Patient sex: F
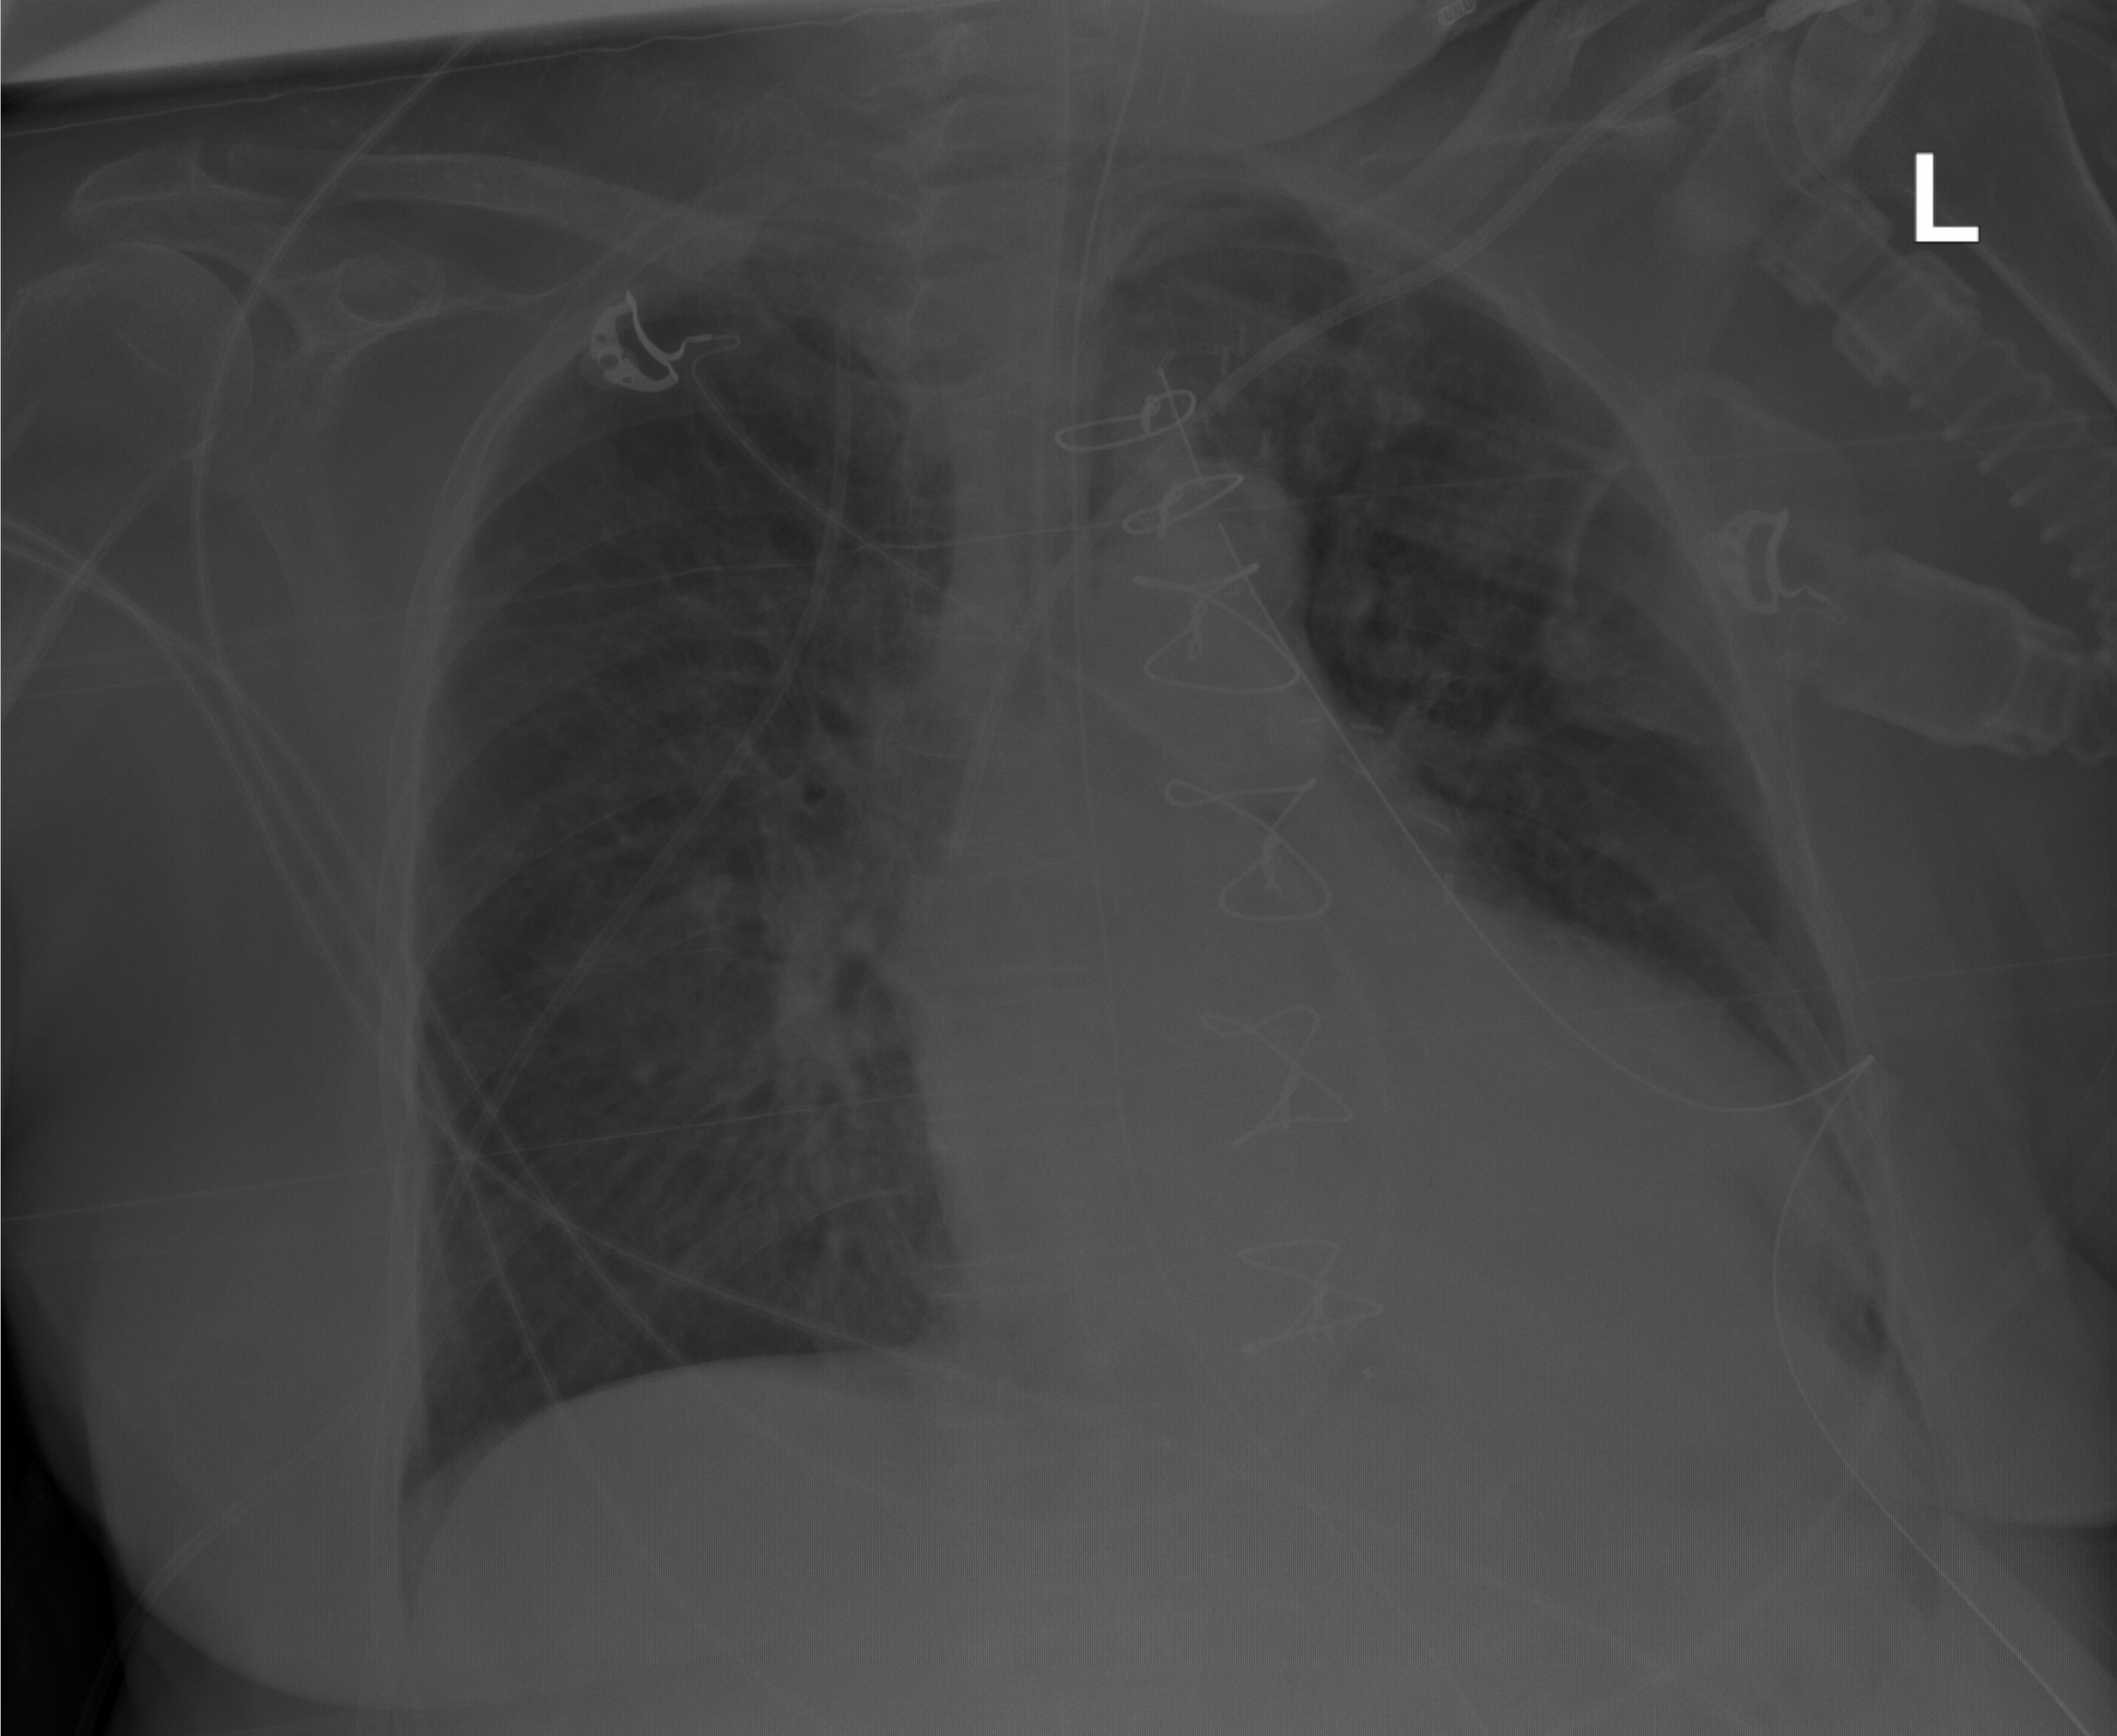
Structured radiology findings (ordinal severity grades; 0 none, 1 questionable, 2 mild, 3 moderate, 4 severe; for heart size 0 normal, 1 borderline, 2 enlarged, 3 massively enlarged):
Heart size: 2
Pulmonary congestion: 2
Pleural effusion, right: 0
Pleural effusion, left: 2
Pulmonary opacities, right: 2
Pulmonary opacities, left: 2
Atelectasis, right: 0
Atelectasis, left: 0